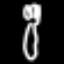
Label: fork